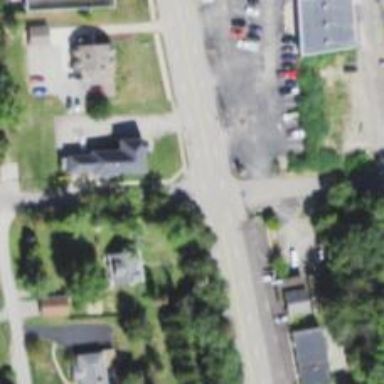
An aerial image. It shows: Residential road with asphalt surface and sidewalk on the left.